Field crop: tomato
Growth stage: 2
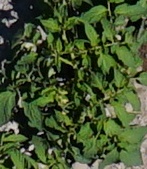
Species: tomato